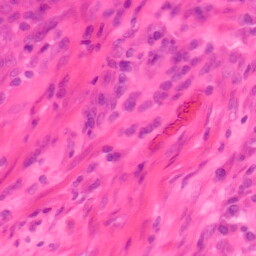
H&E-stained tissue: Colon